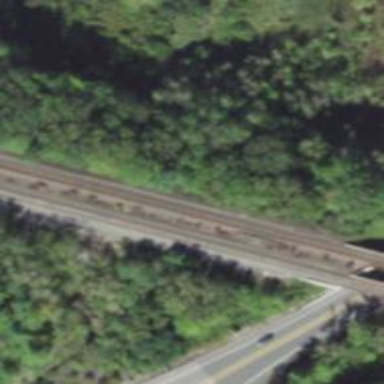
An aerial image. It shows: Culvert tunnel.